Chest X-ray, PA view. Patient: 49 years old, sex F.
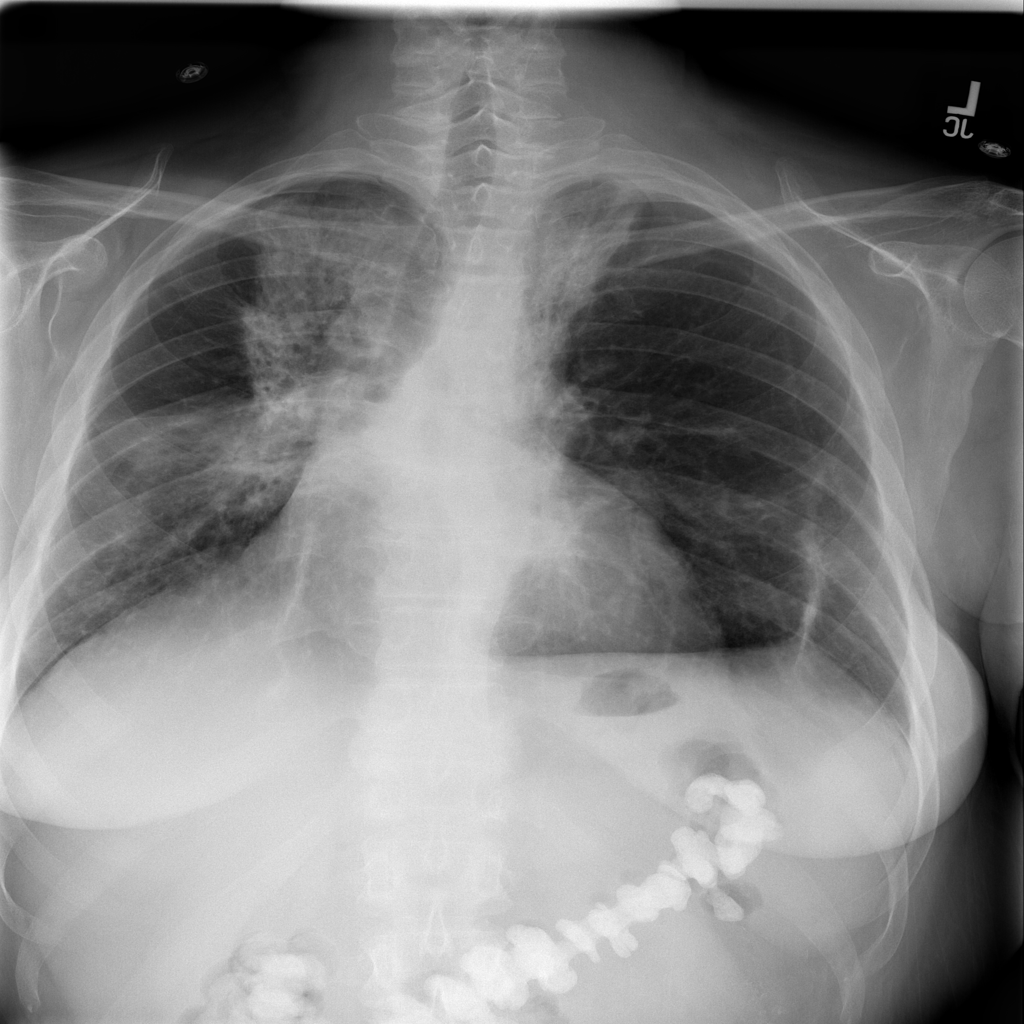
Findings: No Finding